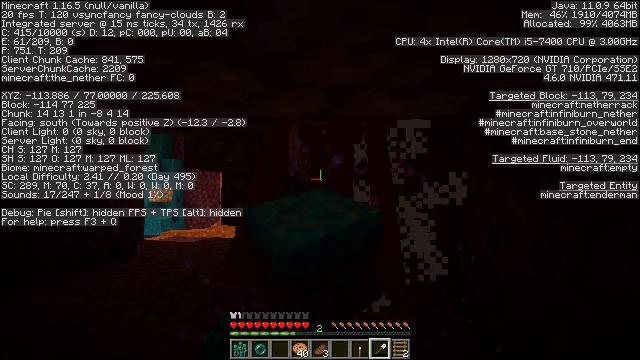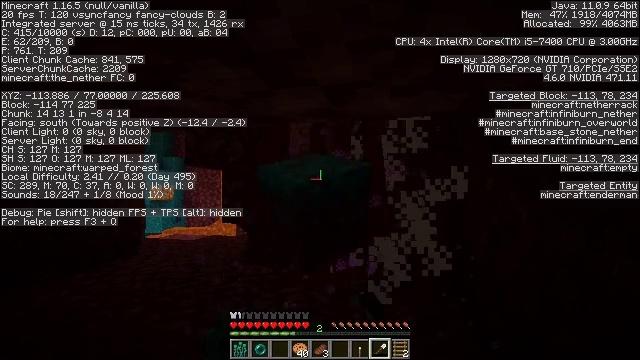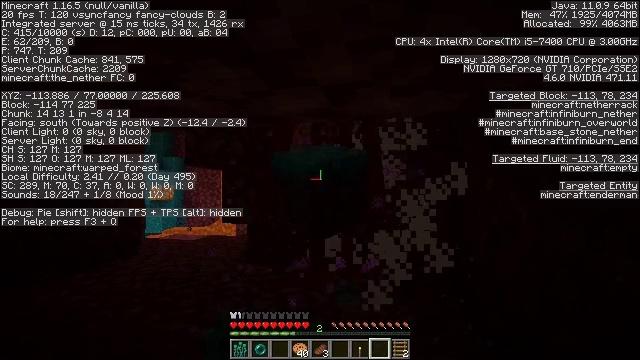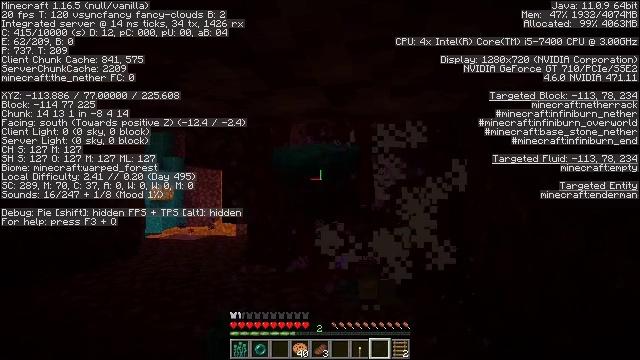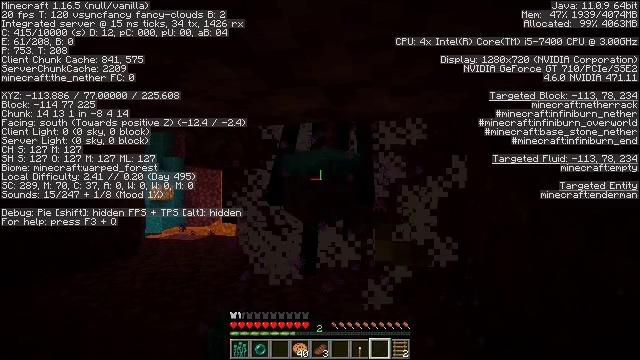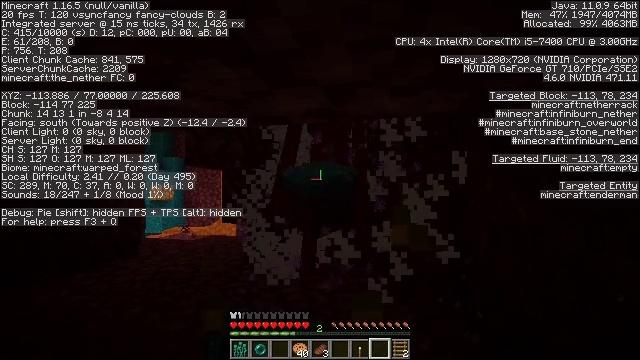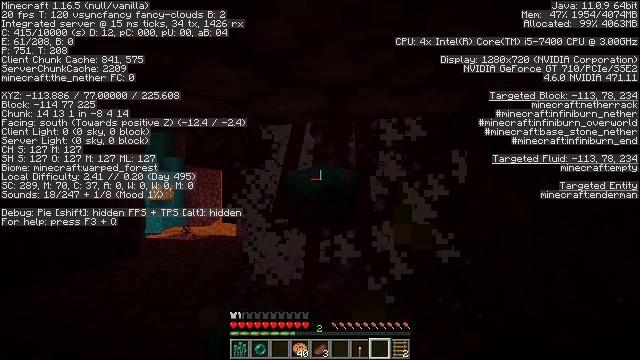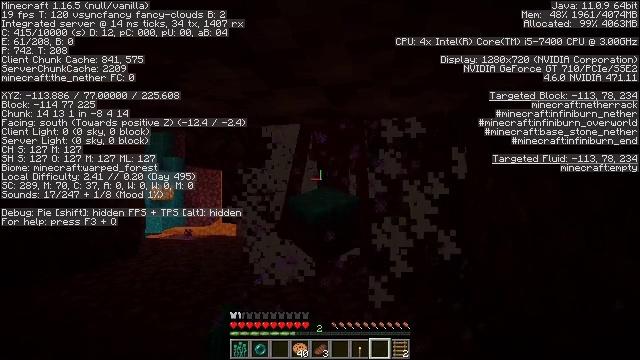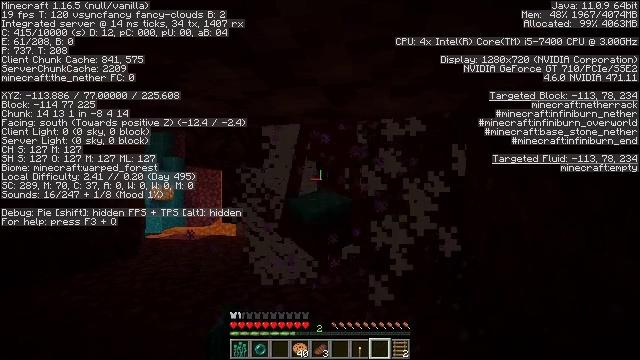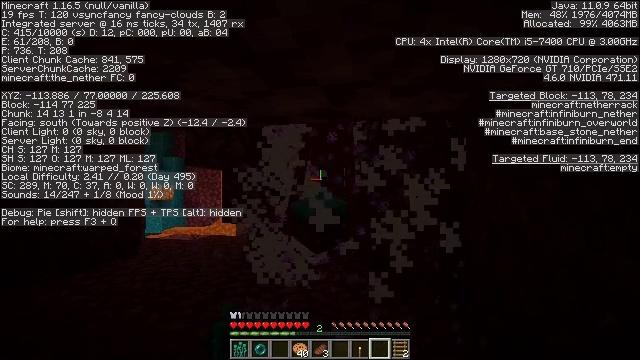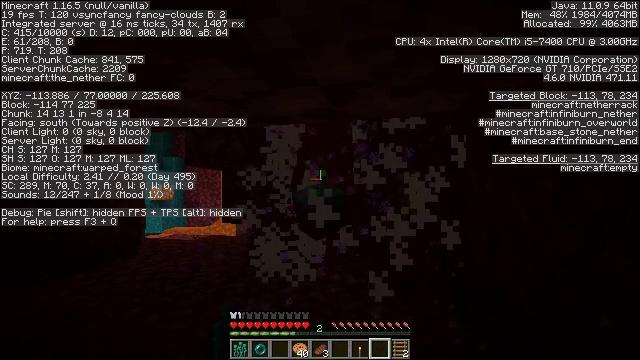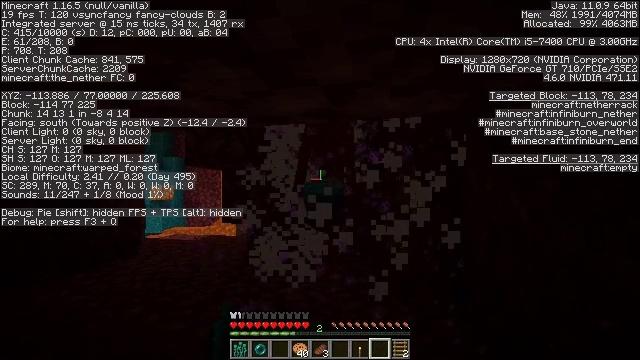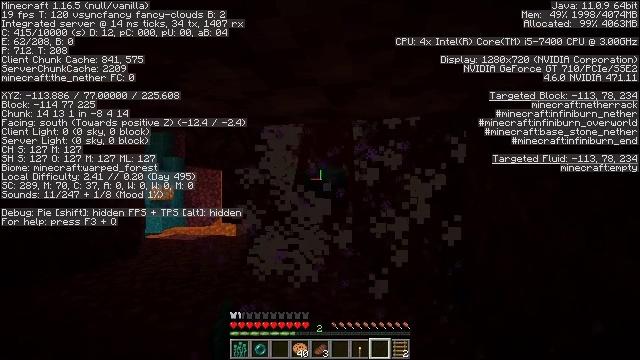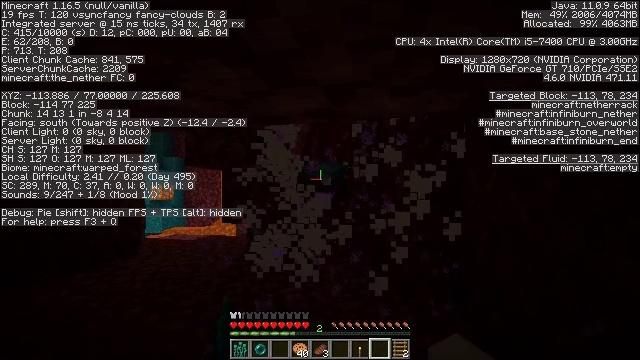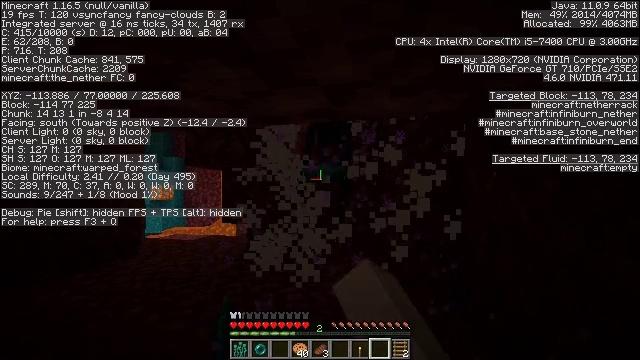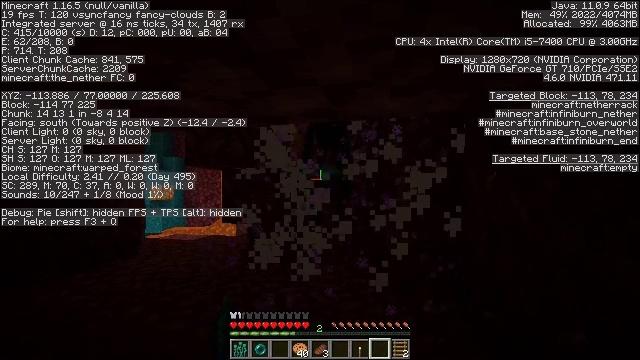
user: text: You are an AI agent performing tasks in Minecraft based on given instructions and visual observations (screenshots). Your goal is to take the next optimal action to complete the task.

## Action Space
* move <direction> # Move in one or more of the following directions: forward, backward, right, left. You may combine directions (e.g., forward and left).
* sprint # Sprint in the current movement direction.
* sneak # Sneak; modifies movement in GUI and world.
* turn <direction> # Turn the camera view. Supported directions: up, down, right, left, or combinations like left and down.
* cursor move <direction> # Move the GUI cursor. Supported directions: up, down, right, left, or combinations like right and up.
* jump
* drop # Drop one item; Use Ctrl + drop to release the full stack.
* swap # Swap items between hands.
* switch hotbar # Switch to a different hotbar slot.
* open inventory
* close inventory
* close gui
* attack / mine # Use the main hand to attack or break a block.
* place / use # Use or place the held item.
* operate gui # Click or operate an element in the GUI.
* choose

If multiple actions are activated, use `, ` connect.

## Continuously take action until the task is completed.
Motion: motion action
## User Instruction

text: Hunt the enderman.
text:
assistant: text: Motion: attack / mine
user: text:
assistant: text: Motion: attack / mine
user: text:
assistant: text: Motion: no_op
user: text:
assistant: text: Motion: attack / mine
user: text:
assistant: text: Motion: attack / mine
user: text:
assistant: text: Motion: attack / mine
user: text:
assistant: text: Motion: no_op
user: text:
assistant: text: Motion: attack / mine
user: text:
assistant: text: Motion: attack / mine
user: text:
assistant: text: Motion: attack / mine
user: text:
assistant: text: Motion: attack / mine
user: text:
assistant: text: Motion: no_op
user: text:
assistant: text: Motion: attack / mine
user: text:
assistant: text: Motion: attack / mine
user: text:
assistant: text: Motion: attack / mine
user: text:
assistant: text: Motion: no_op
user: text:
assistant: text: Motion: attack / mine
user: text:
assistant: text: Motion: attack / mine
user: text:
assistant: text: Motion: attack / mine
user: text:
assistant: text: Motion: no_op
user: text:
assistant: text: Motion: no_op
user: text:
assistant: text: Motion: attack / mine
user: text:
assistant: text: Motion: attack / mine
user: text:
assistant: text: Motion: attack / mine
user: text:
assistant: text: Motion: no_op
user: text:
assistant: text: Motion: attack / mine
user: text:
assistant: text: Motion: turn left, attack / mine
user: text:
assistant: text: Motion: turn left, attack / mine
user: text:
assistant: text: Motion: no_op
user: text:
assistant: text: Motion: no_op